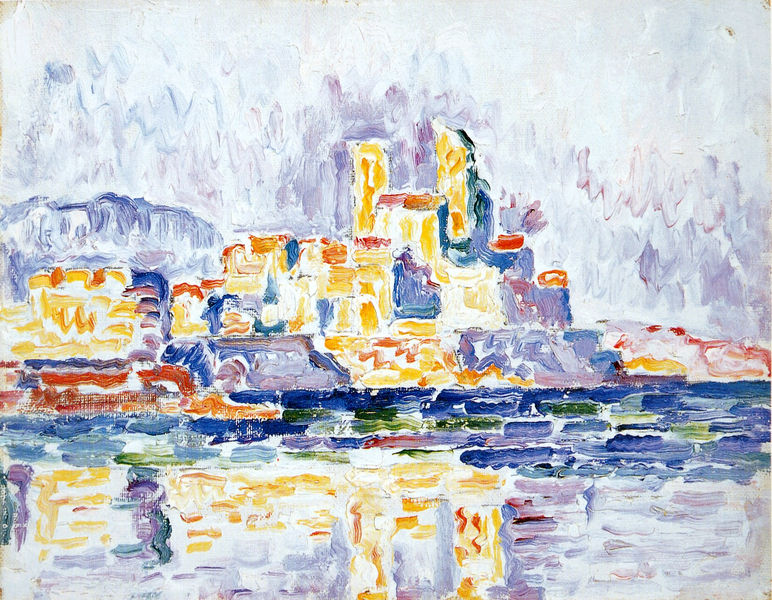
Titel: Antibes. Couchant jaune, Antibes. Gelber Sonnenuntergang
Künstler: Paul Signac
Institution: (Privatsammlung)
Schlagwörter: baum, berg, blau, felsen, gemälde, himmel, meer, wasser, weiß, wolken, aquarell, fluss, frauen, gelb, grob, grün, impressionismus, kirchner, kirchturm, landschaft, see, stadt, ufer, bunt, frankreich, grau, hell, licht, orange, skizze, zeichnung, gebäude, haus, park, rot, schloss, expressionismus, gespräch, öl, häuser, hügel, spiegelung, kirche, pastos, sonne, insel, boote, turm, garten, hellblau, schnell, küste, schiff, komplementär, italien, pointilismus, abstrakt, farben, gebirge, mauer, farbe, lila, nebel, violett, hafen, blue, church, red, white, black, duktus, green, painting, windows, yellow, reflexe, pink, reflection, bucht, unscharf, stadtansicht, tusche, wasserfarben, burg, türme, dom, parallel, oberfläche, festung, paul, tupfen, pinsel, tupfer, pinselduktus, pinselstrich, kathedrale, senkrecht, flecken, verschwommen, expressiv, clouds, sky, ölskizze, house, lake, landscape, ocean, shore, water, houses, reflections, village, pinselstriche, seurat, signac, horizontal, light, river, purple, kleckse, verlaufen, boats, cloudy, door, abstract, bright, town, valley, siluette, city, monet, grundfarben, lichz, postimpressionismus, neoimpressionismus, farbpunkte, pointelismus, venice, ornge, hellbalu, colorful, colors, mont saint michel, italiend, luzid, querstriche, senkrechtstricke, tache, terassenförmig, wasserspiegelungen, harbor, farbenfroh, impressionist, wellenlinien, waagrecht, geb, dock, farbtupfen, kein motiv, stadt am see, fehlfarben, hmmel, berge, reflected, quai, staadt, undeutlich, cirty, valleu